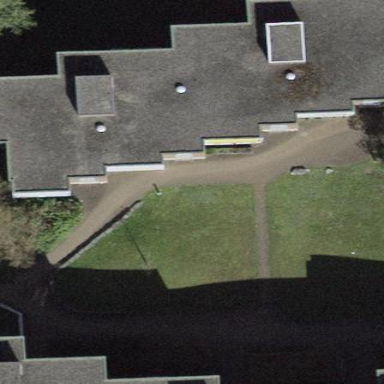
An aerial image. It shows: Building with flat roof.